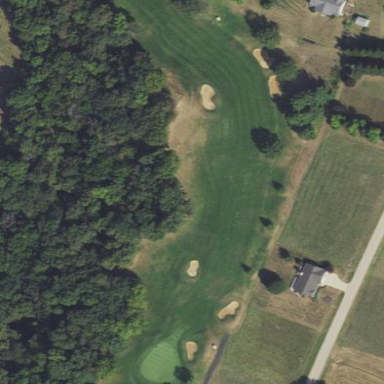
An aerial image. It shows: Grassy area designated as golf fairway.